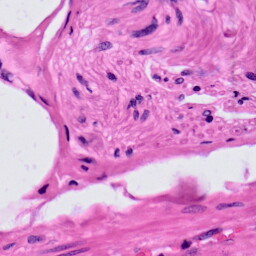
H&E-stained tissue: Prostate